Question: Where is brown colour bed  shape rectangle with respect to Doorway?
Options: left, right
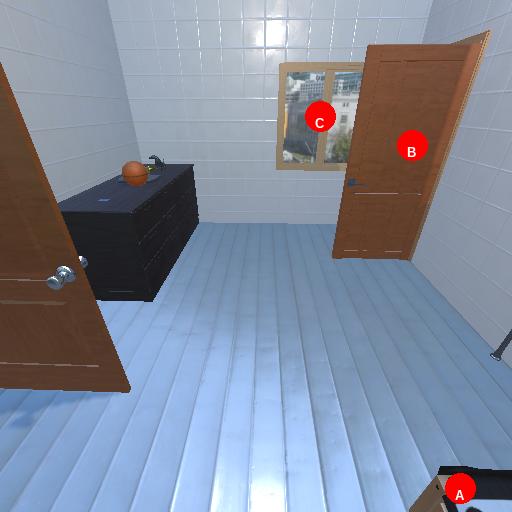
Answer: left